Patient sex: F
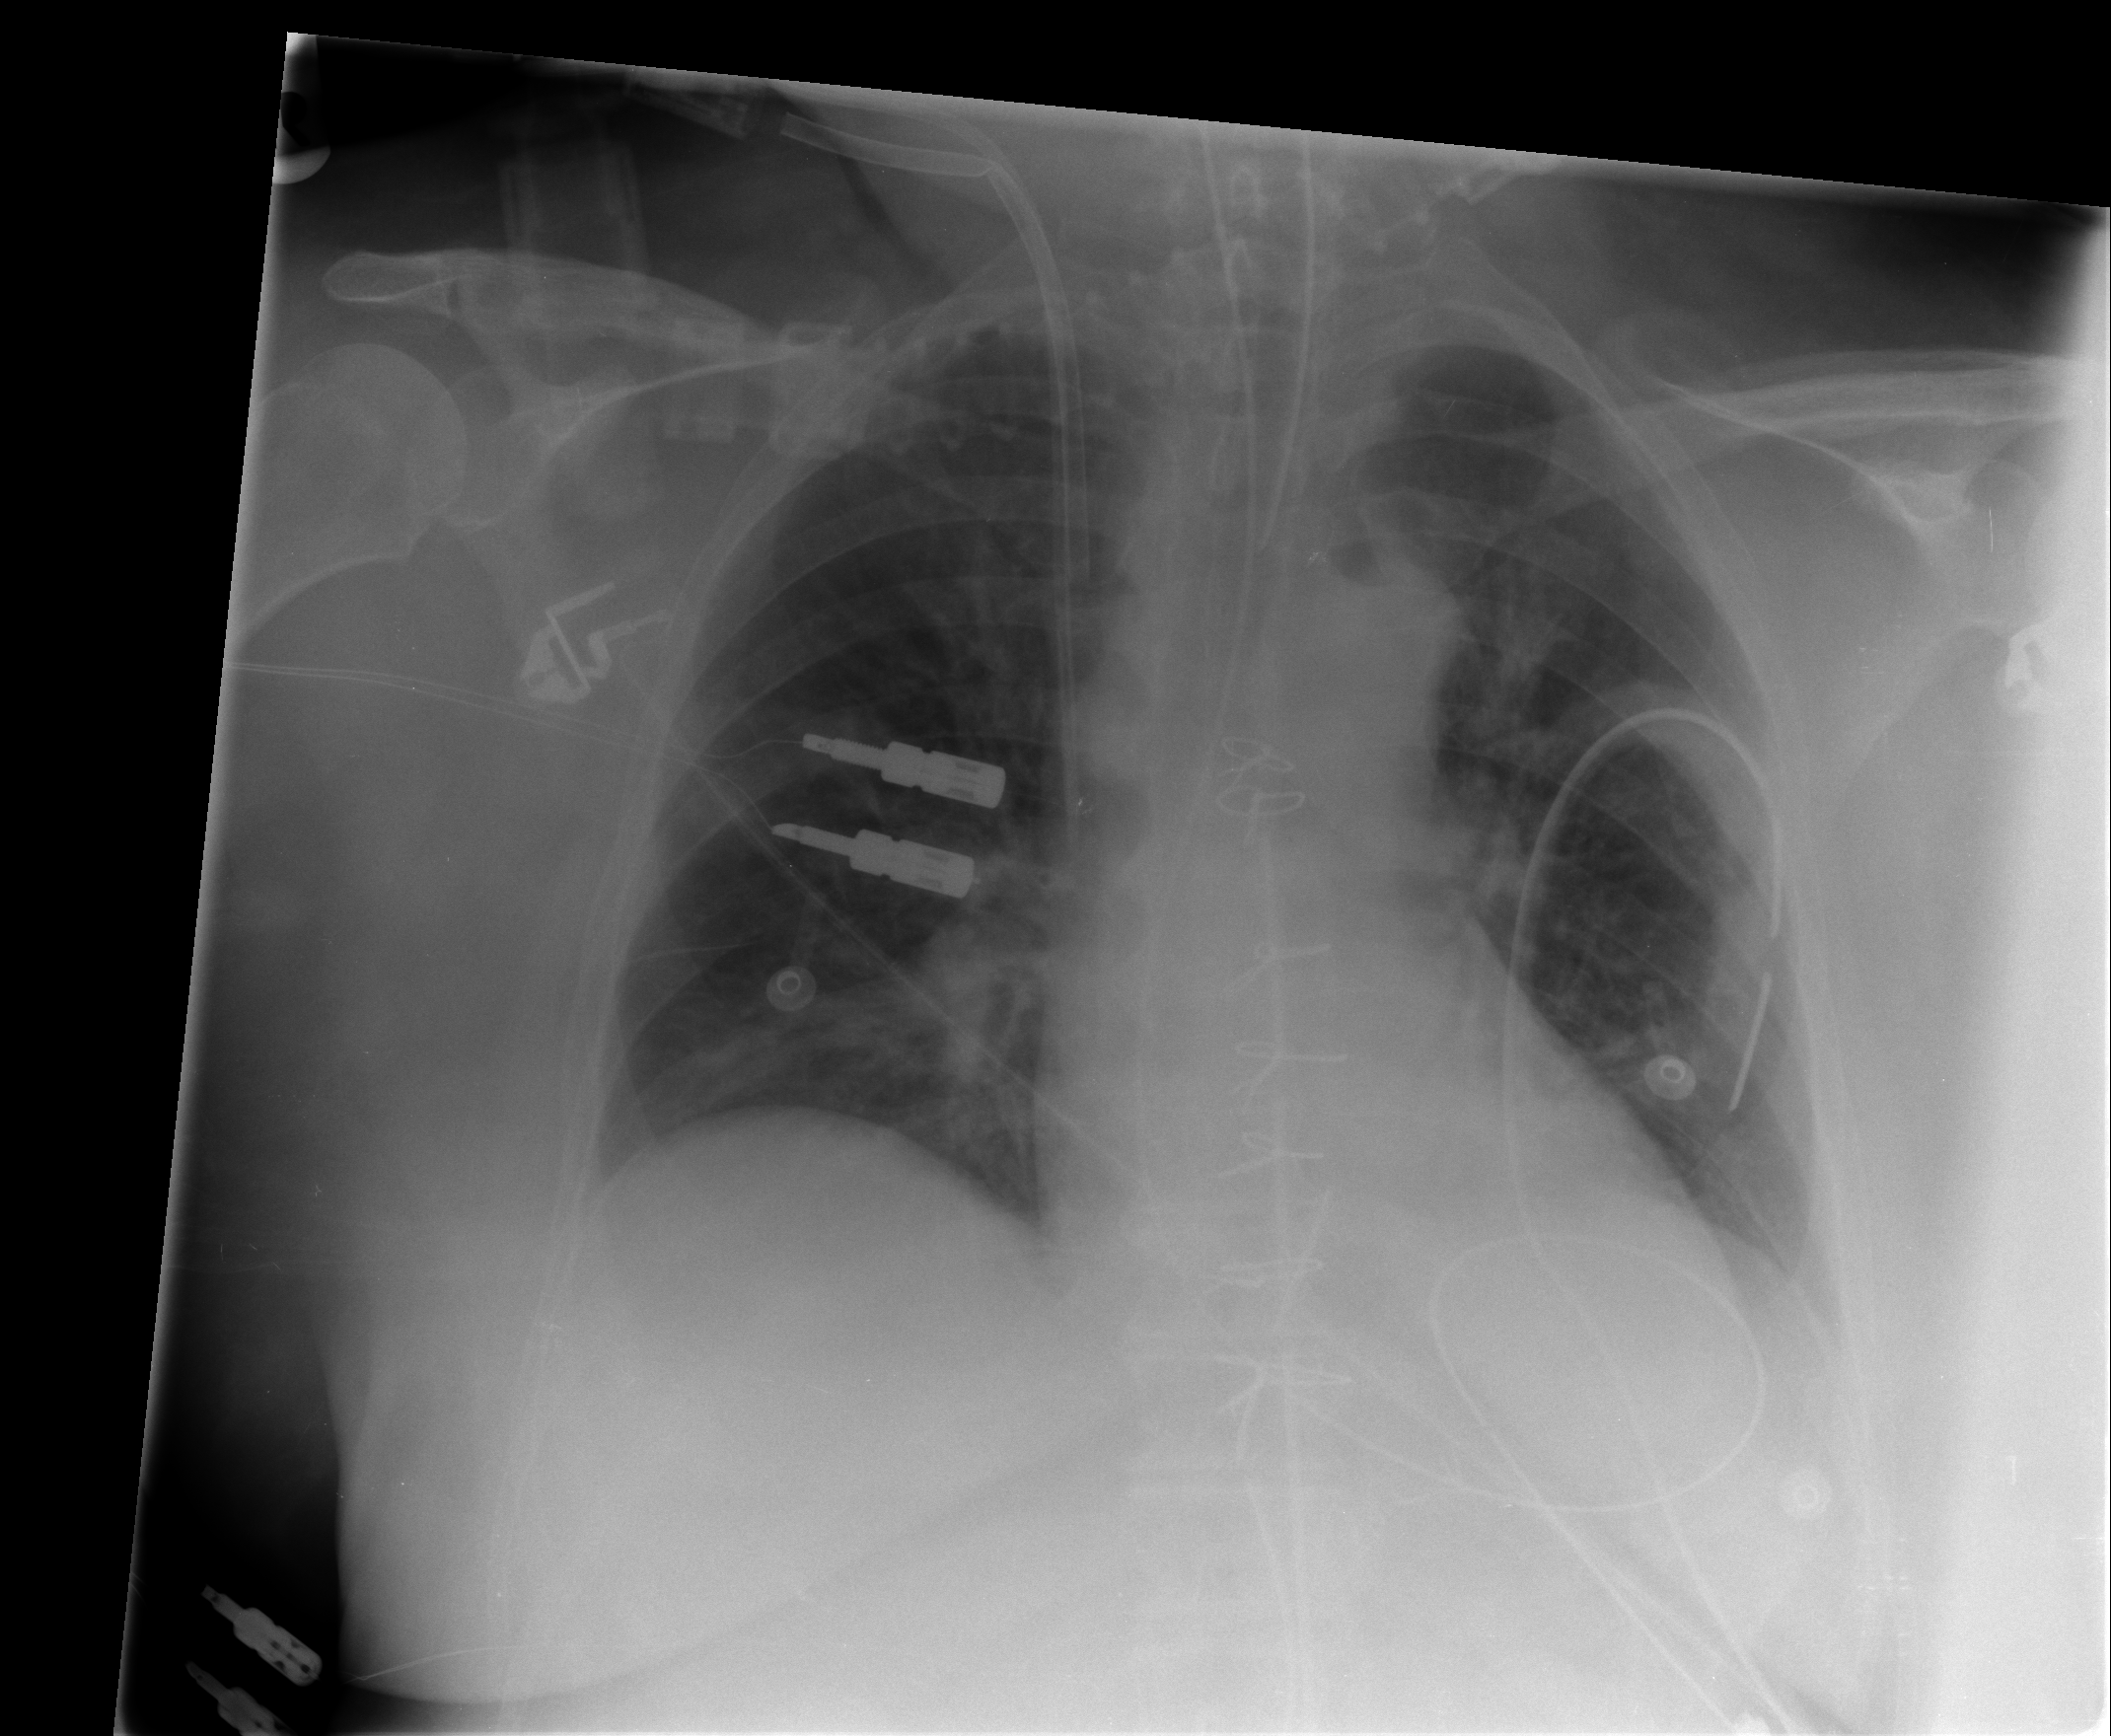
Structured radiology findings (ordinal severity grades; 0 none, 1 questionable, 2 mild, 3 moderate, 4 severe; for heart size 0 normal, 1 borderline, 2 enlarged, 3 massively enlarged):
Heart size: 0
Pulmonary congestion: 0
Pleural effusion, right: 0
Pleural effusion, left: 0
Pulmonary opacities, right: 0
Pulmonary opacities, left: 0
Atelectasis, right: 2
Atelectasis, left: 2